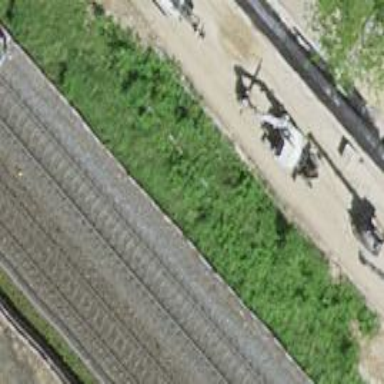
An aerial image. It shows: Single electrified railway track with contact line.